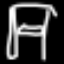
Label: chair